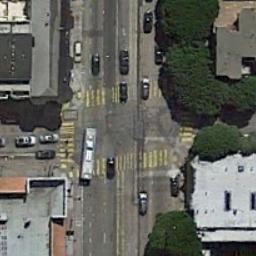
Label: intersection